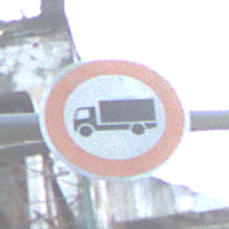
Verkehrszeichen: VerbotFuerKraftfahrzeugeUeberDreiKommaFuenfTonnen
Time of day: MorningAfternoon
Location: Outdoor (Suburban)
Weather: PartlyCloudy
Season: NotSpecified
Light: Natural